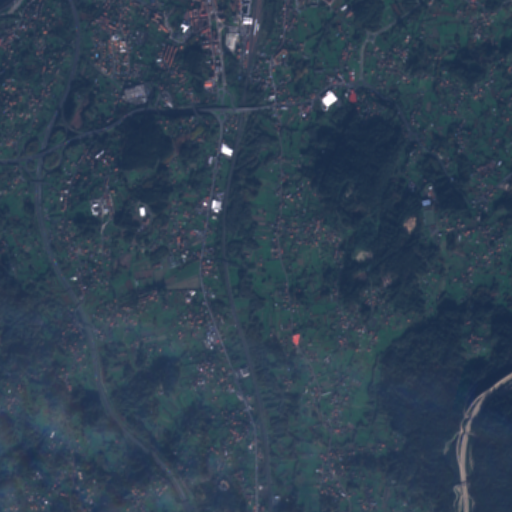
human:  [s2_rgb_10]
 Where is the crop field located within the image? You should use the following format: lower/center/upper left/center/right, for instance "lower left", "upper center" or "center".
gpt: The crop field is located in the center left of the image.
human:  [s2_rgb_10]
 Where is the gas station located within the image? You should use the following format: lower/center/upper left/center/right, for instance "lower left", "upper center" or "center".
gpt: The gas station is located in the upper left of the image.
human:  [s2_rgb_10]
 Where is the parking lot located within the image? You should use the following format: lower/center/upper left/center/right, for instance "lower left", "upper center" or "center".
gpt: There is no parking lot in the image.